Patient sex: M
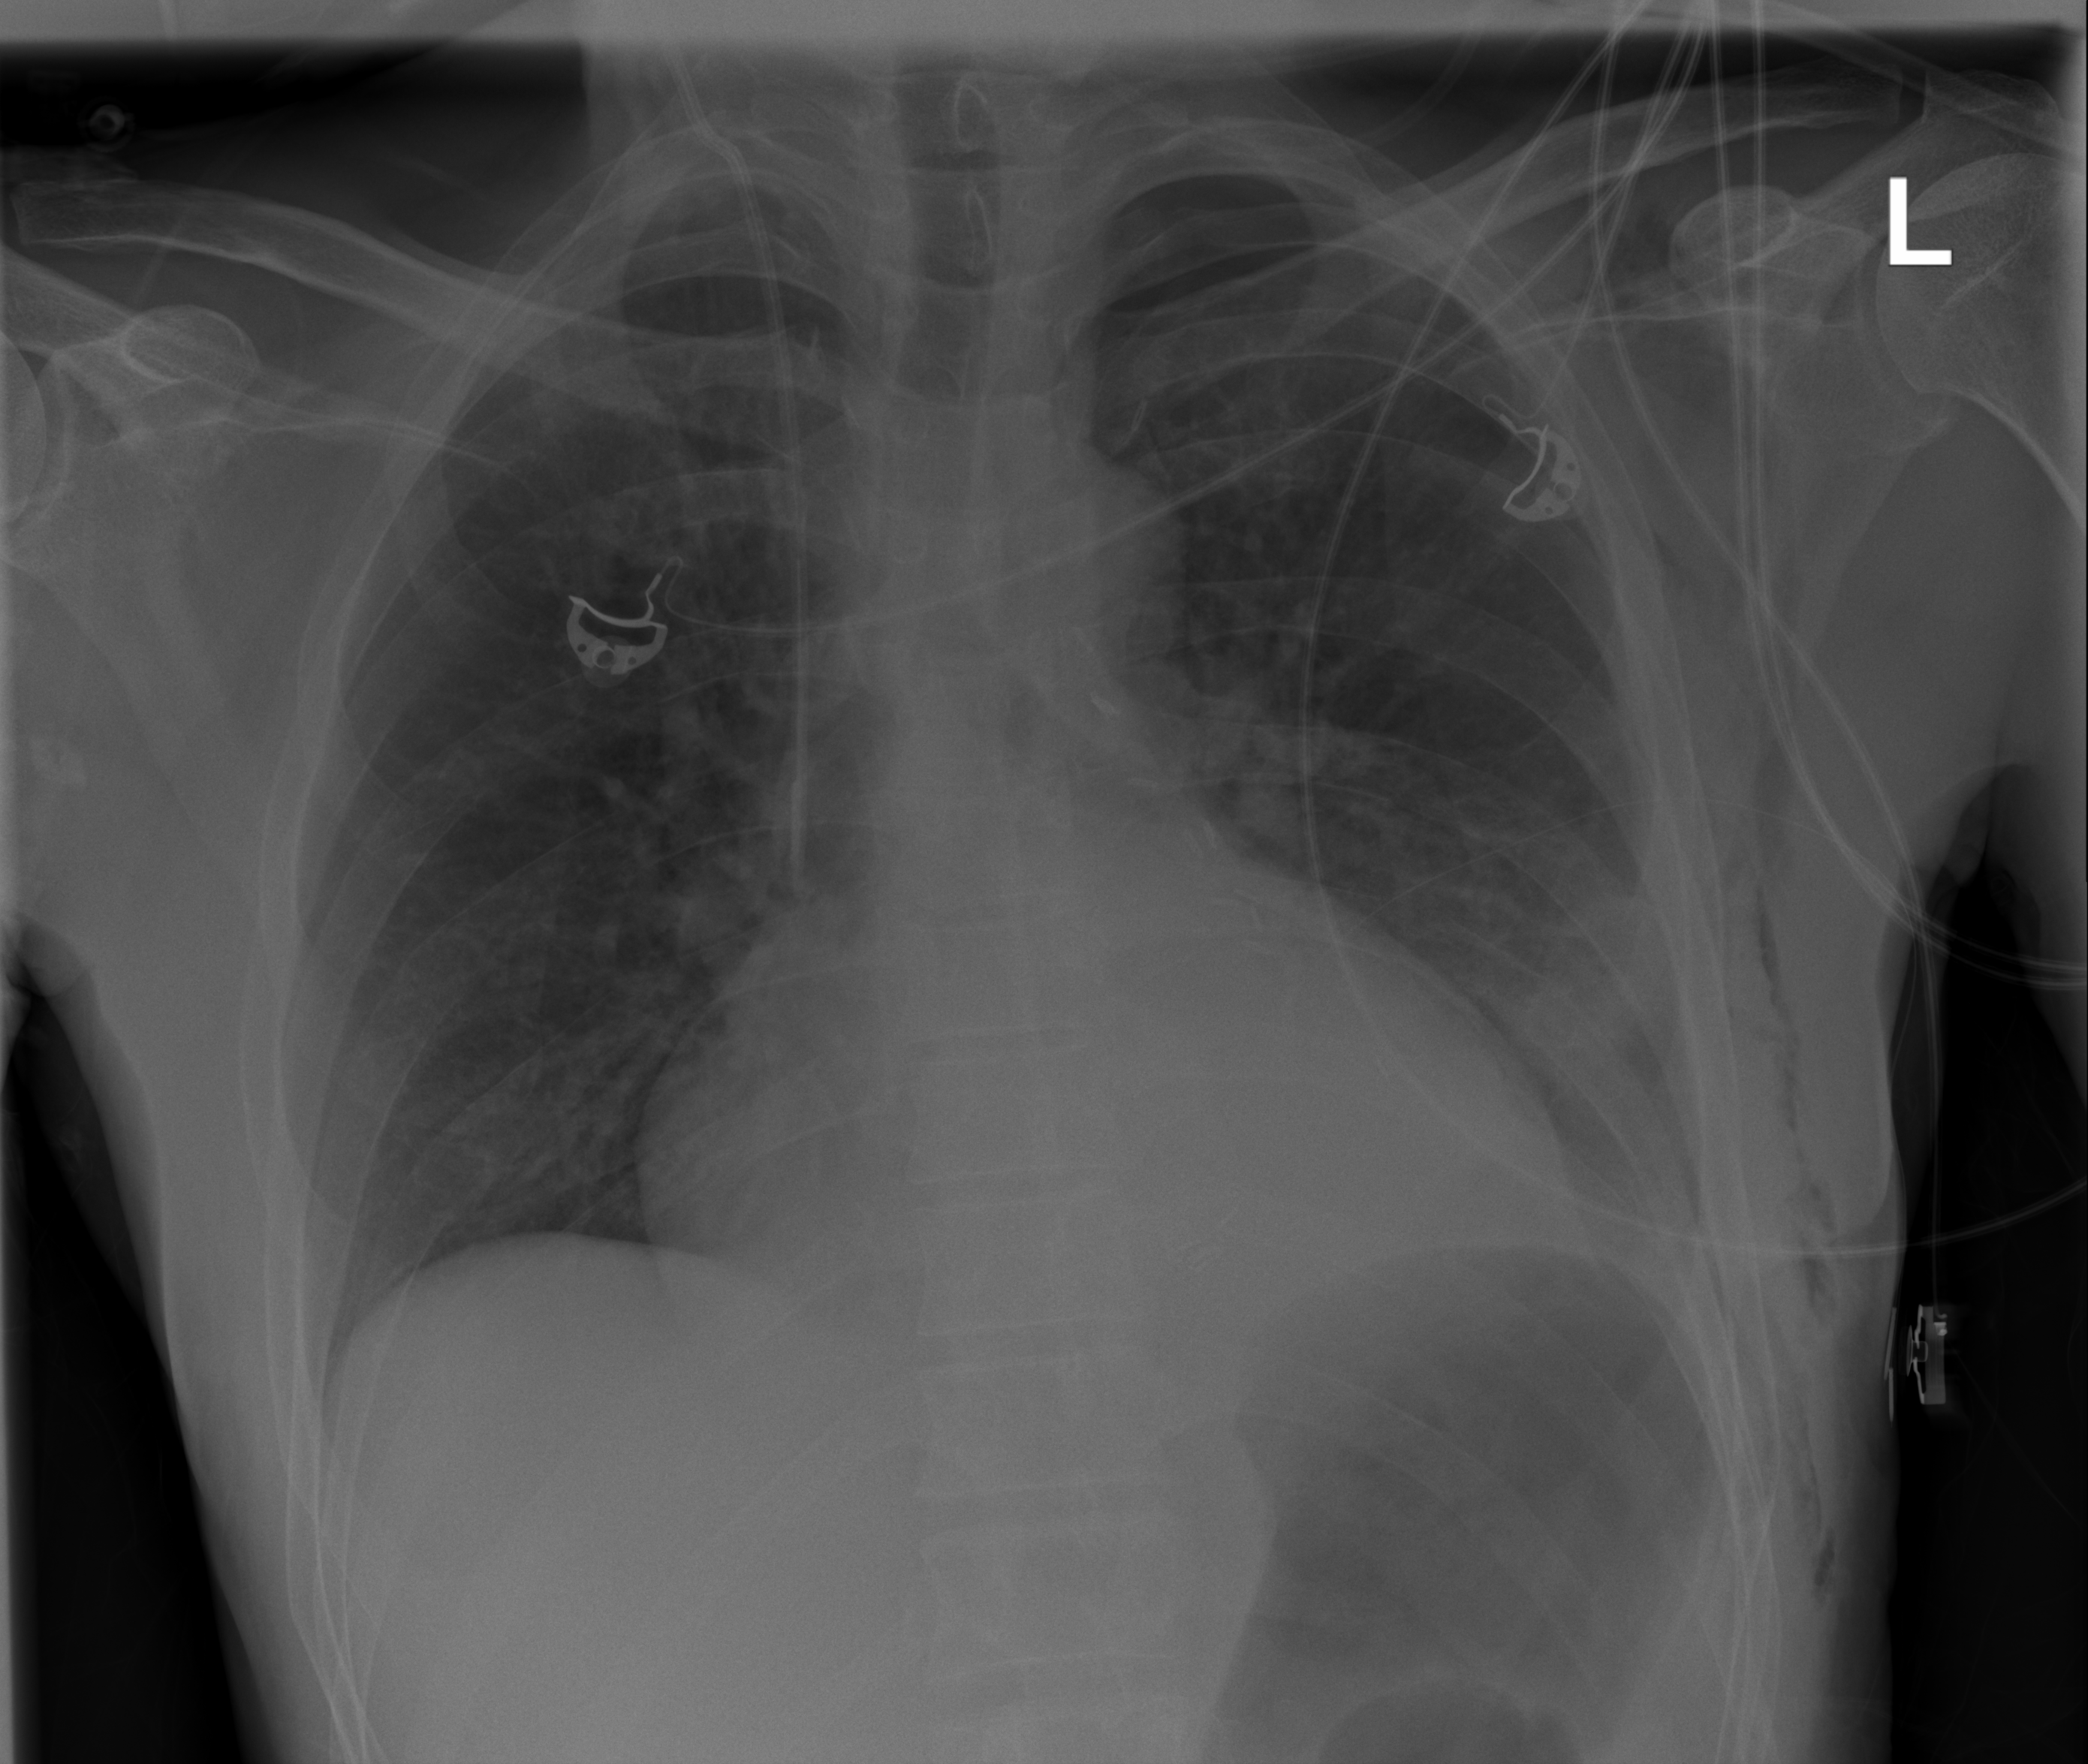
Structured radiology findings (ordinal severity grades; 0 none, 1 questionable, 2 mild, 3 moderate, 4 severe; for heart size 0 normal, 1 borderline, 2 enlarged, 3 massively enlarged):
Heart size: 2
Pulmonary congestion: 0
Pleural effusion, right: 0
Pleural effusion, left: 0
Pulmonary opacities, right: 0
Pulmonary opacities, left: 0
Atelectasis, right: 0
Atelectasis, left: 2